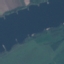
Label: River